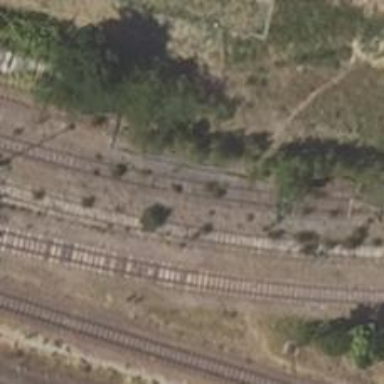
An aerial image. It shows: Unused railway yard.